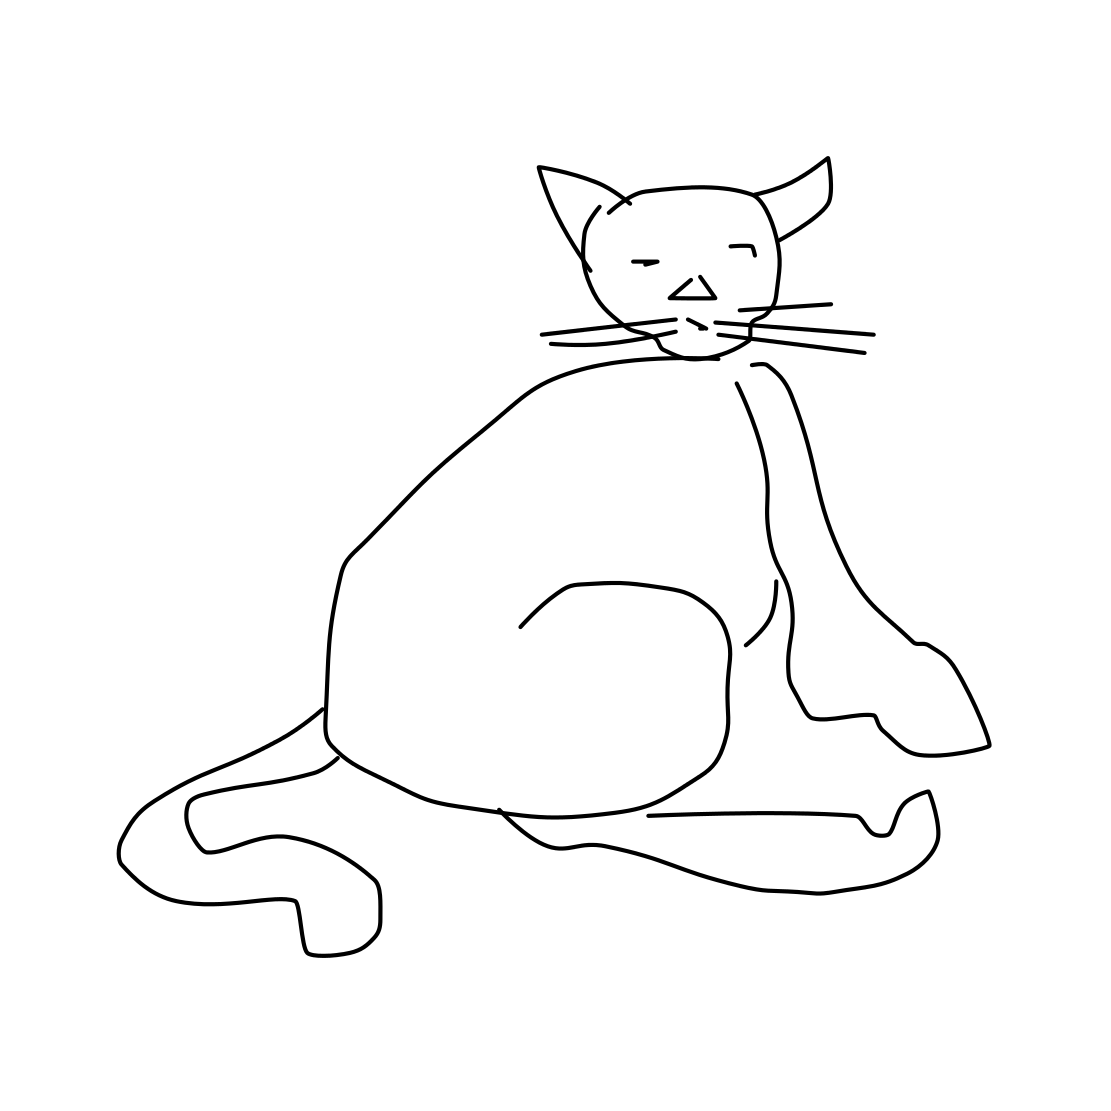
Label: cat